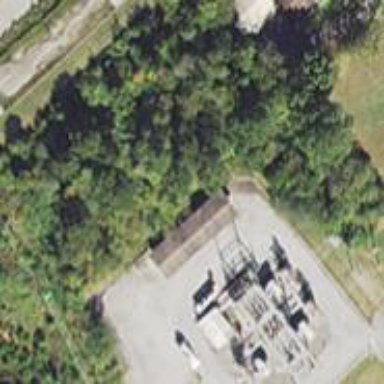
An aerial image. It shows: Distribution-level power substation.